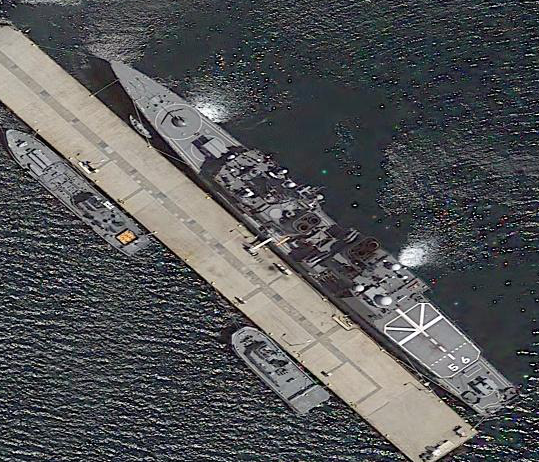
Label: Asagiri-class_destroyer